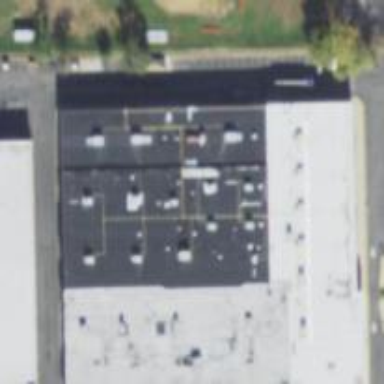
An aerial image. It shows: Retail building.